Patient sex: F
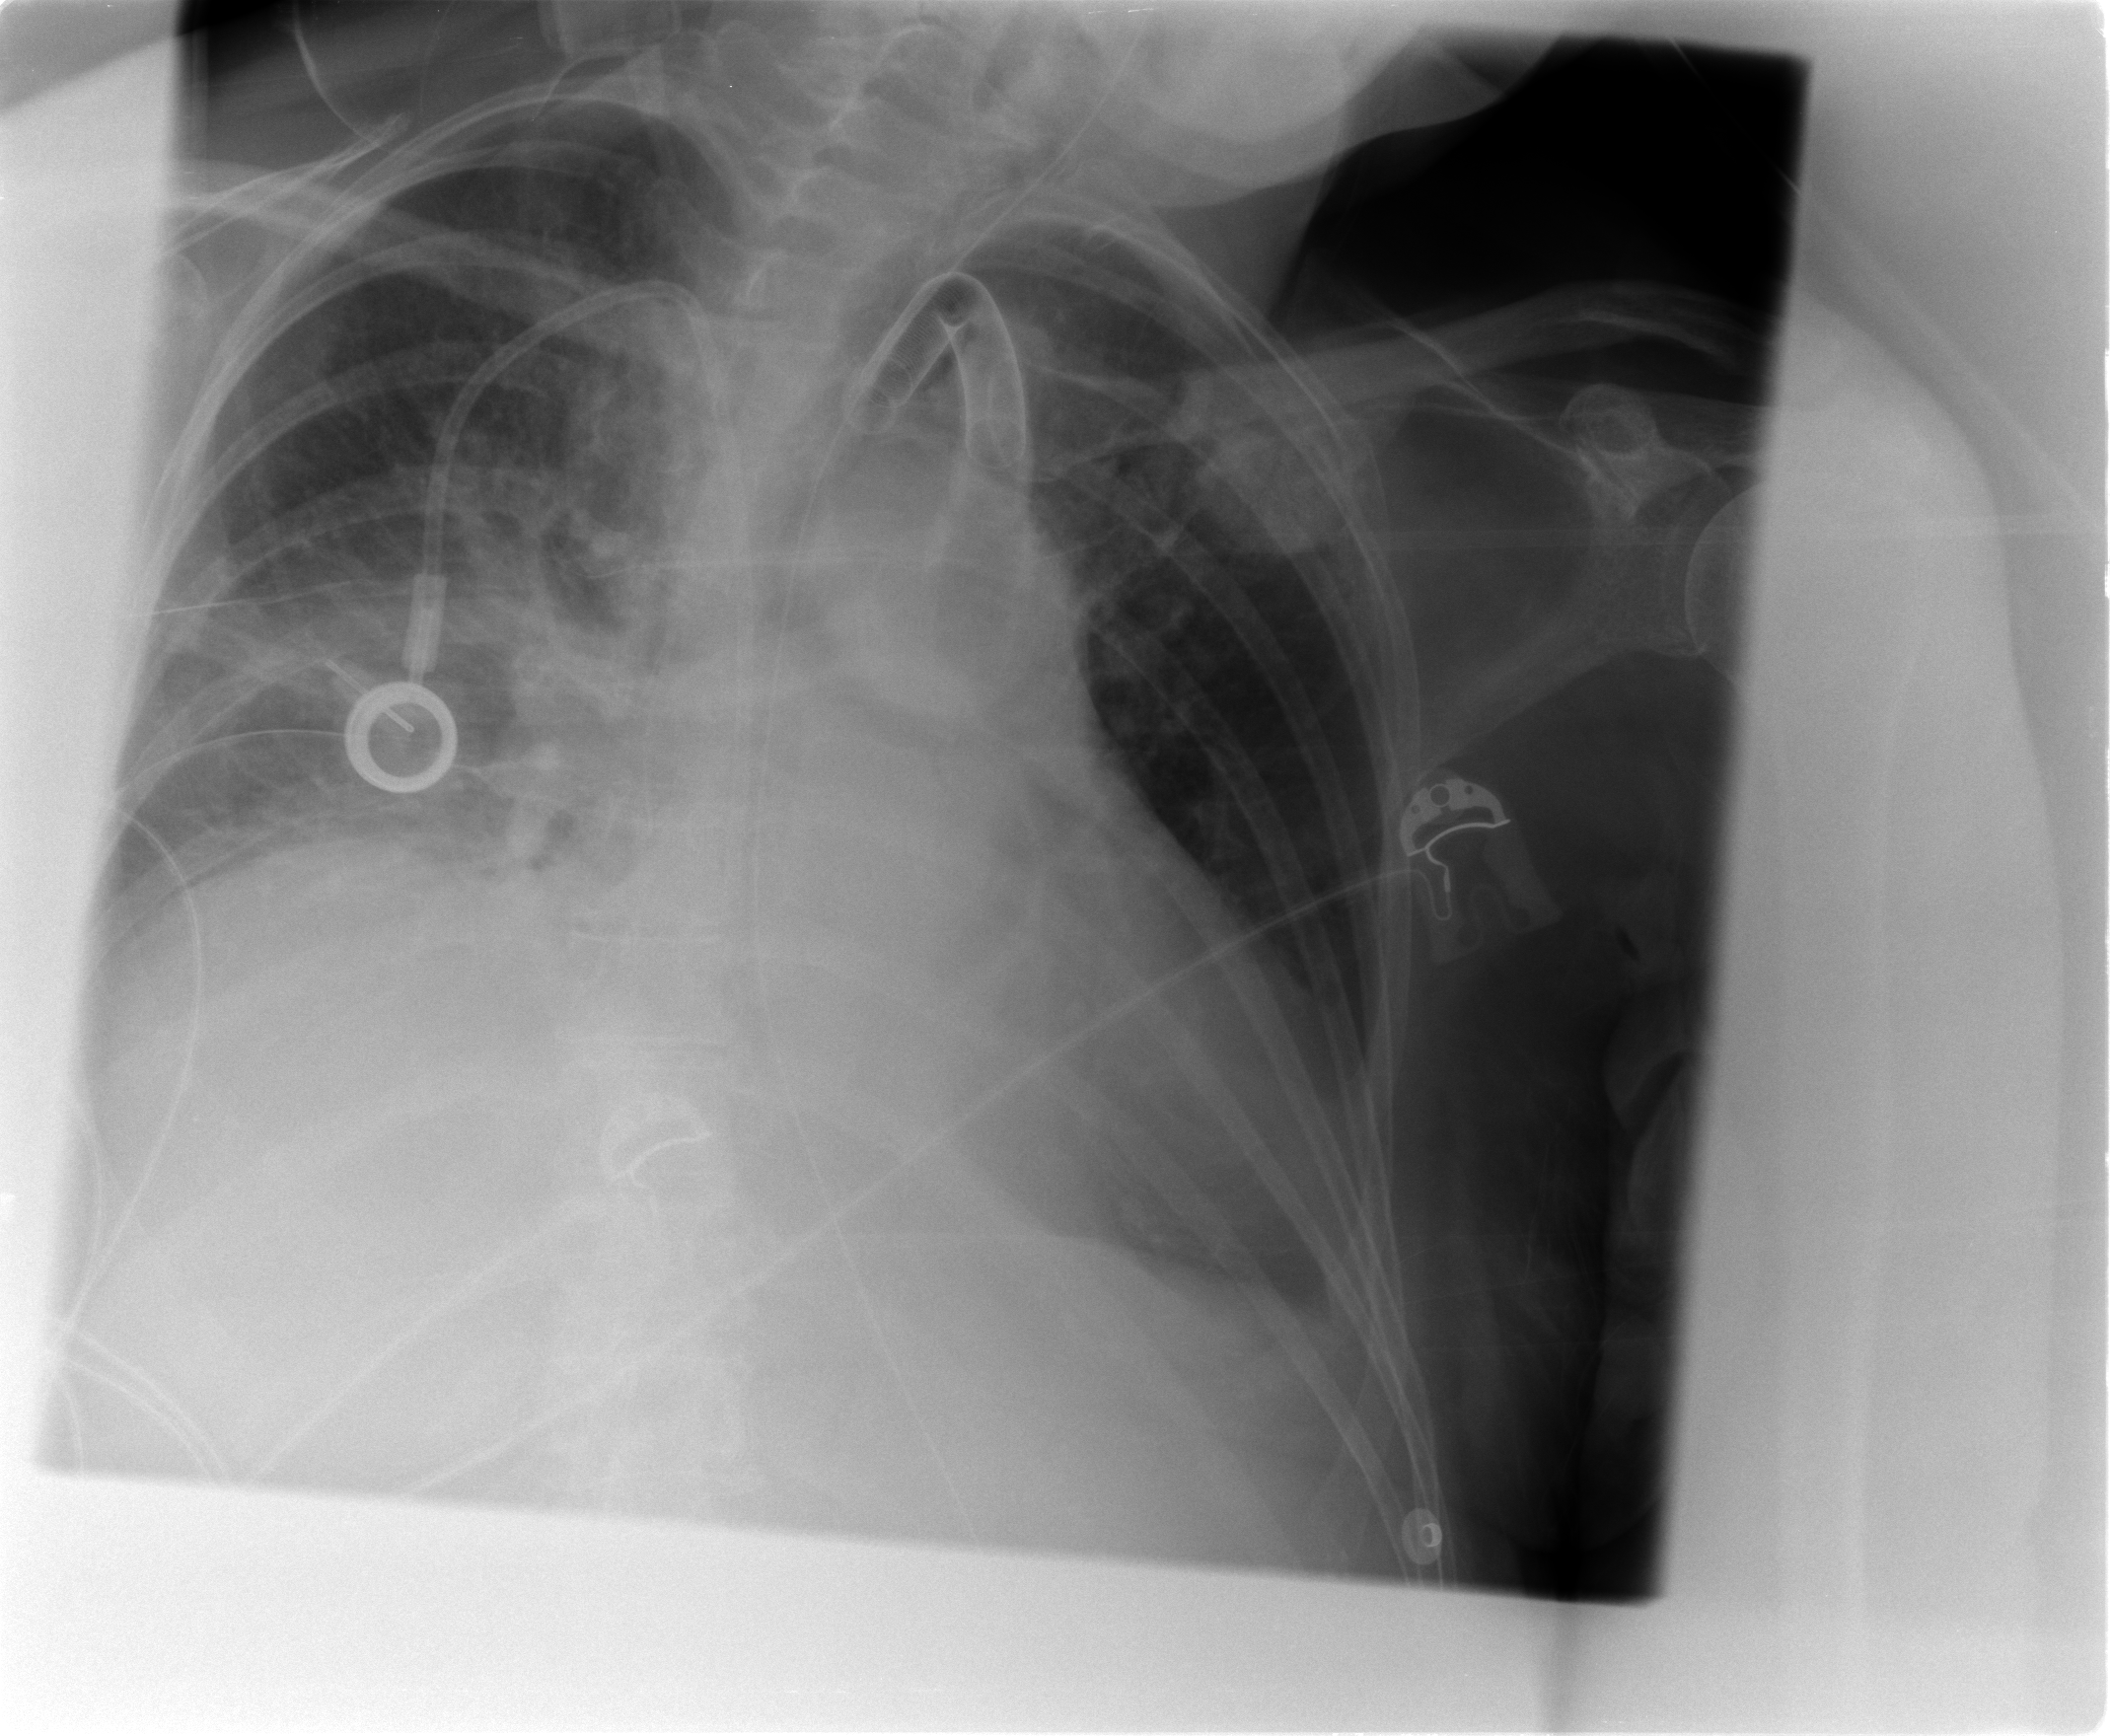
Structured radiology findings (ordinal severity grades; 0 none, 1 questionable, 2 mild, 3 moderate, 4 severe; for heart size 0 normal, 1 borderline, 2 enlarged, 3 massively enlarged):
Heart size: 2
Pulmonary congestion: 2
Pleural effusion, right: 1
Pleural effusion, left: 1
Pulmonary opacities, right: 2
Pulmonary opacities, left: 0
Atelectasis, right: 2
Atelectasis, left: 2